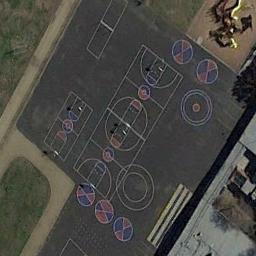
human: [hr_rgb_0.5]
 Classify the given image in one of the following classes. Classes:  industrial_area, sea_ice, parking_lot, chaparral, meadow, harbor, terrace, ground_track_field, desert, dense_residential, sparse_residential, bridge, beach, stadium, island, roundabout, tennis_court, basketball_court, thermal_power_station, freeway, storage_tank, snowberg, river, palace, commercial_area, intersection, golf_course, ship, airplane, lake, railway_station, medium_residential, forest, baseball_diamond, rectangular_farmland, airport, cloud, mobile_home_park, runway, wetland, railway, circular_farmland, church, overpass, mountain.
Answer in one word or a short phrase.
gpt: basketball_court